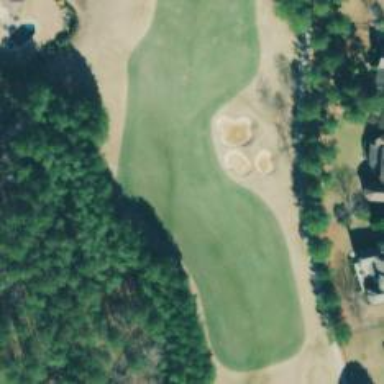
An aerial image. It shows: Golf hole.